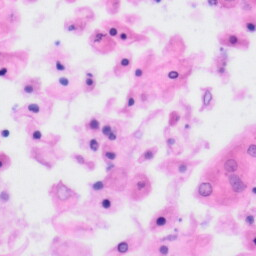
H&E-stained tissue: Tonsil